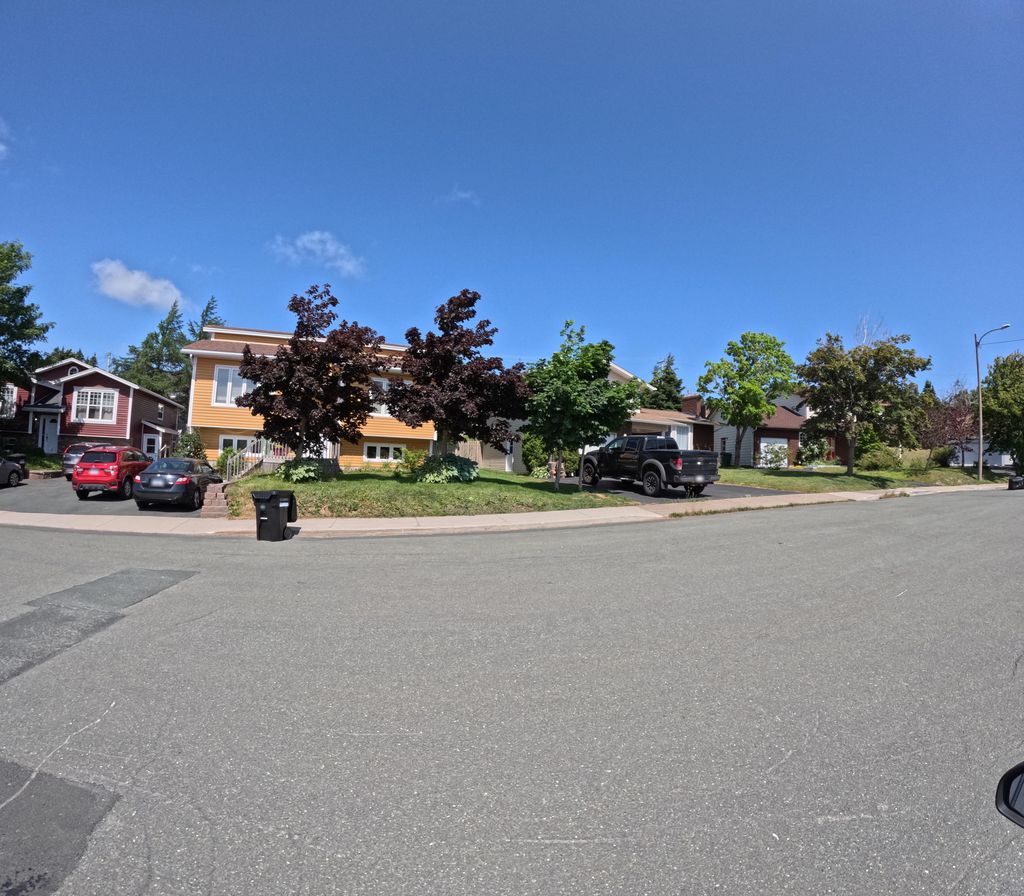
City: st_johns